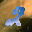
Label: 2